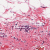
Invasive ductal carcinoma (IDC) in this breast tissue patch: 0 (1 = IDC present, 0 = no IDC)